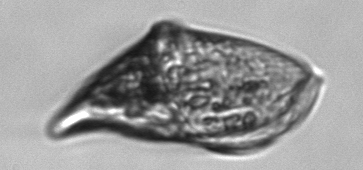
Label: Gyrodinium